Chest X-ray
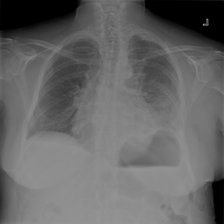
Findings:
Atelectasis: negative
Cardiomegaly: negative
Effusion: negative
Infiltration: negative
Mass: negative
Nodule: negative
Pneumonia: negative
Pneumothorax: negative
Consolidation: negative
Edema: negative
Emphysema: negative
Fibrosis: negative
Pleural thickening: negative
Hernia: negative